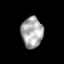
Tissue: skin
Cell type: T cells
Senescence score: 0.6998
Nuclear area (px): 654
Mean DAPI intensity: 168.612